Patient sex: F
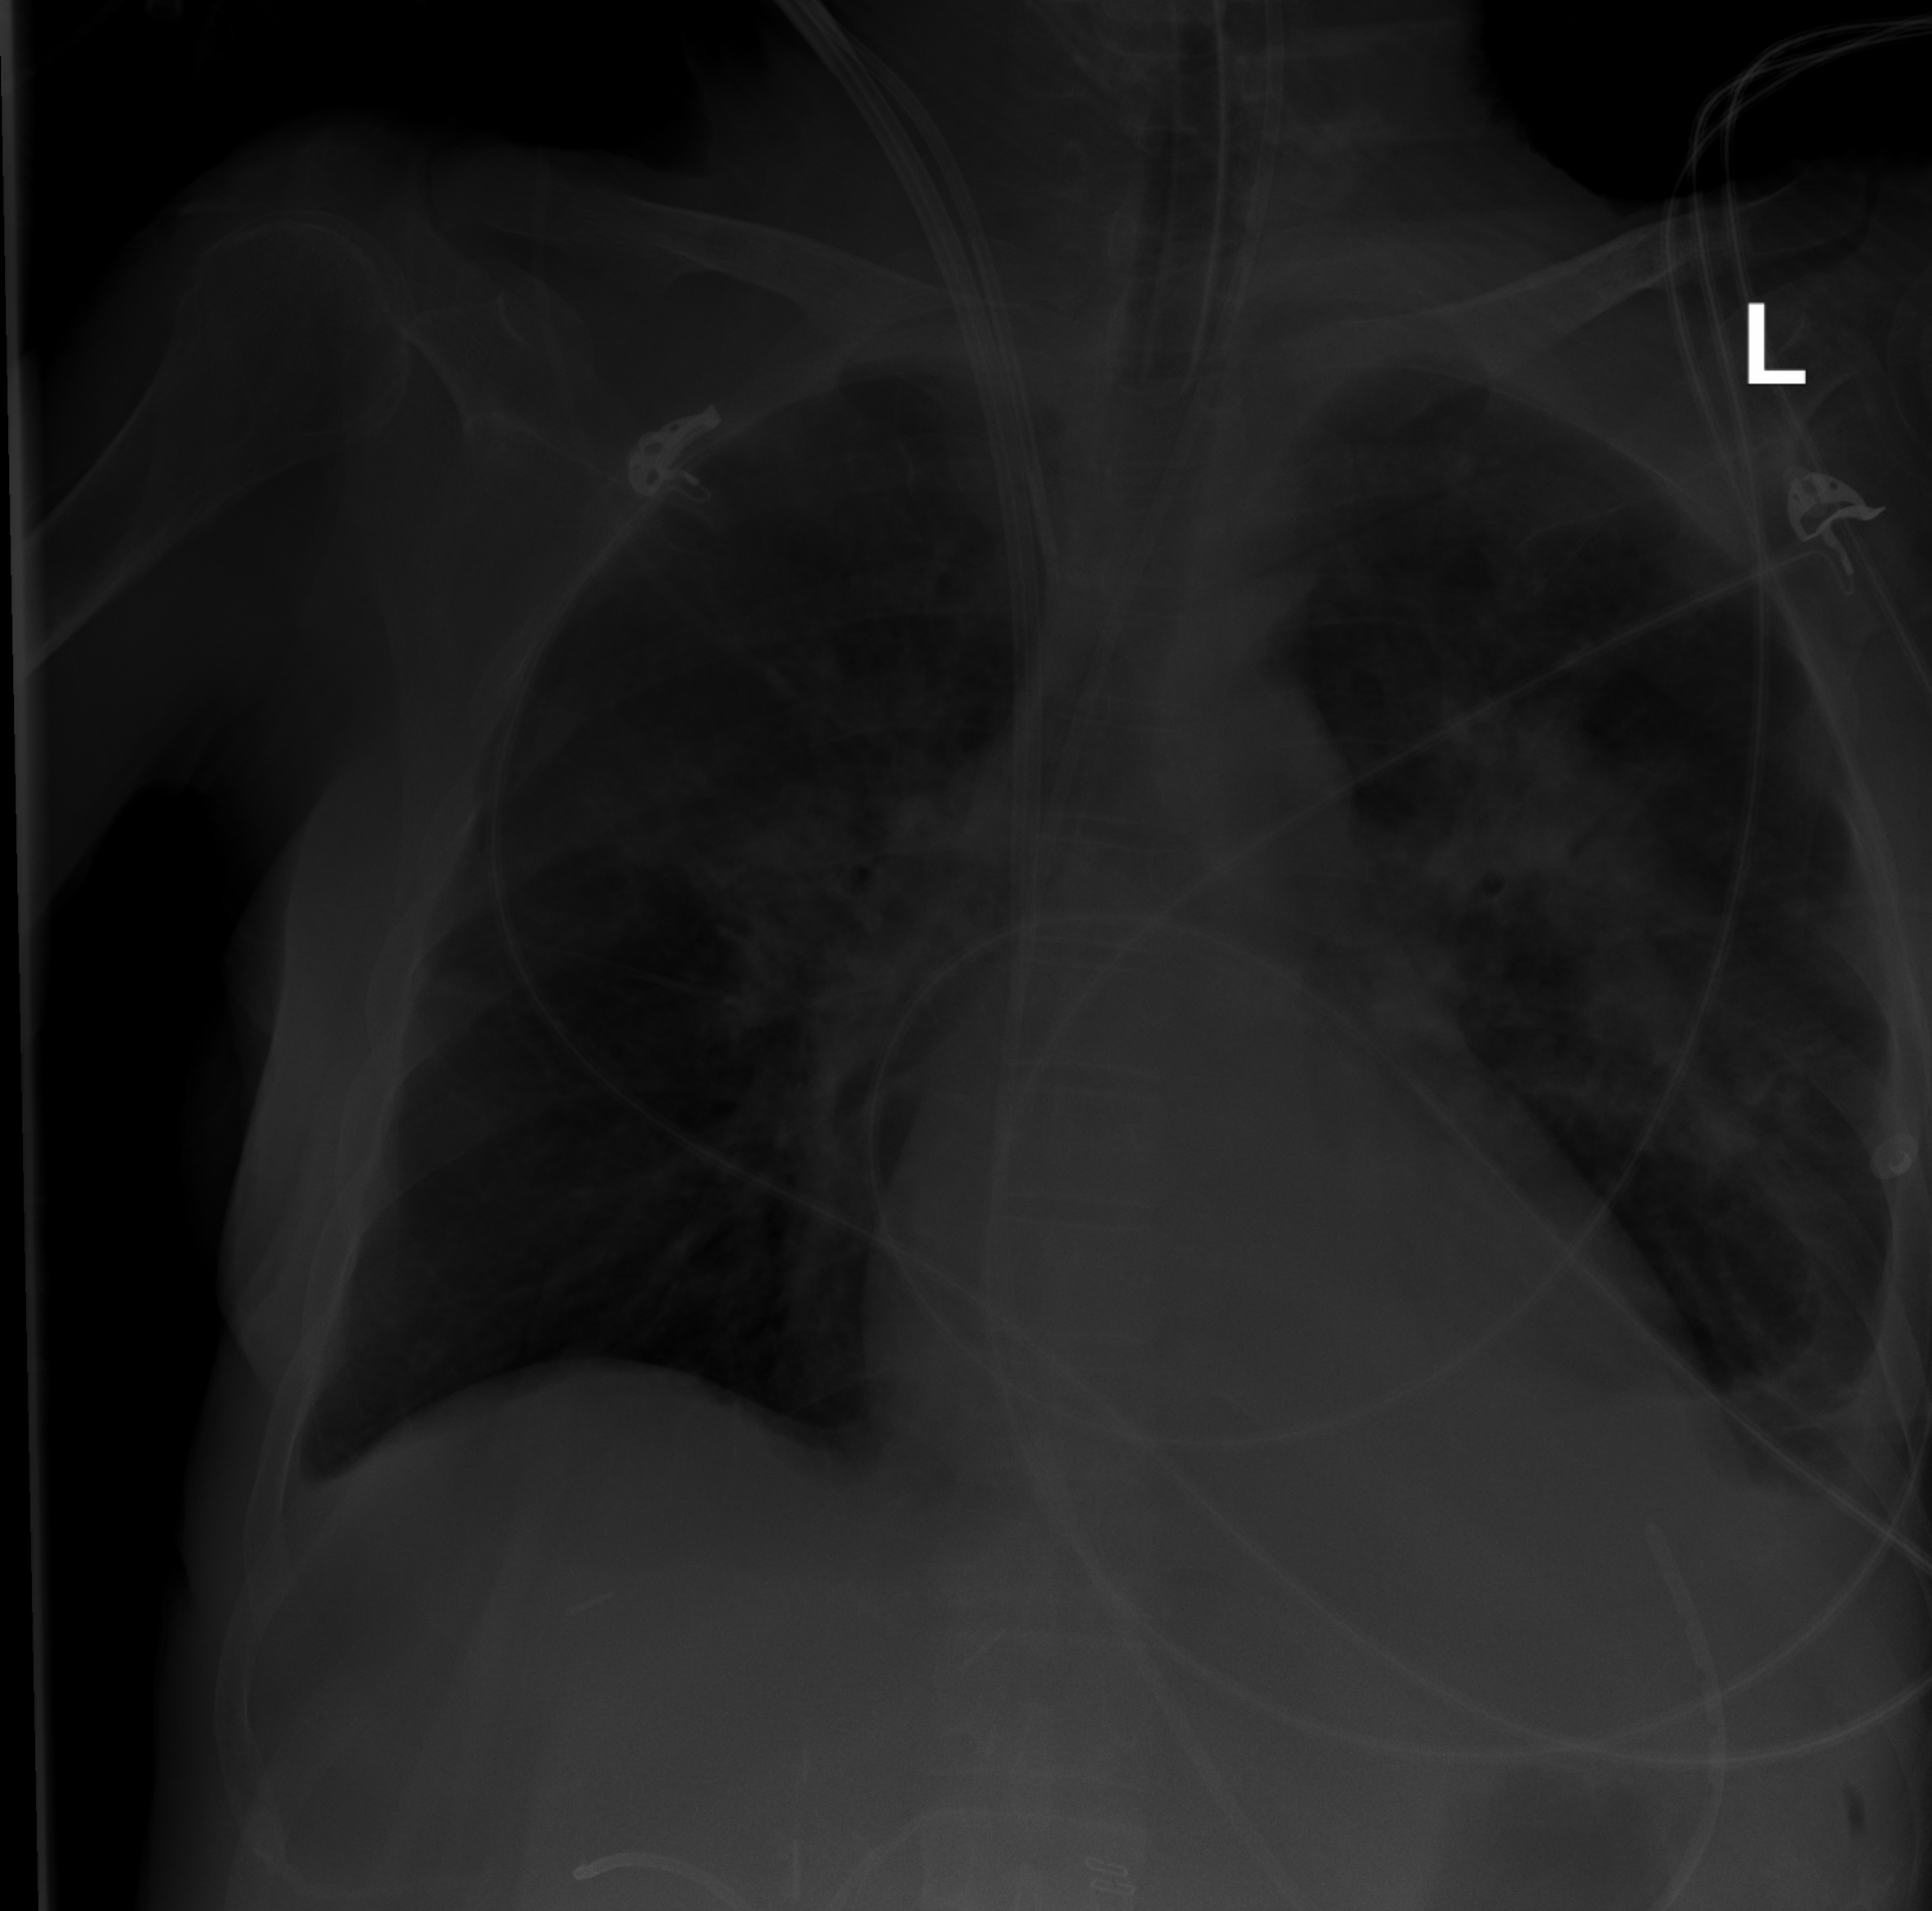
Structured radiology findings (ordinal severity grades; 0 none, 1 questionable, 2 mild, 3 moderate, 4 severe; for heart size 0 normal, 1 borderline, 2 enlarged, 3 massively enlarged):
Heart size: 0
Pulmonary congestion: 2
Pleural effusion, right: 2
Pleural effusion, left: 2
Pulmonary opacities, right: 2
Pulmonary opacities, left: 2
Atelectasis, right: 2
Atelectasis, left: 2